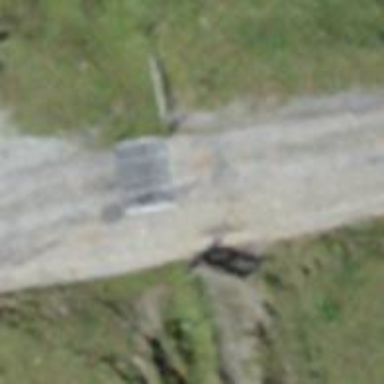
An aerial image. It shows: Cattle grid.